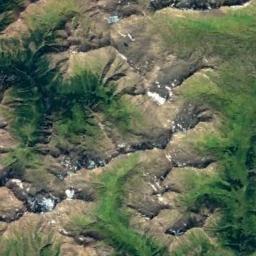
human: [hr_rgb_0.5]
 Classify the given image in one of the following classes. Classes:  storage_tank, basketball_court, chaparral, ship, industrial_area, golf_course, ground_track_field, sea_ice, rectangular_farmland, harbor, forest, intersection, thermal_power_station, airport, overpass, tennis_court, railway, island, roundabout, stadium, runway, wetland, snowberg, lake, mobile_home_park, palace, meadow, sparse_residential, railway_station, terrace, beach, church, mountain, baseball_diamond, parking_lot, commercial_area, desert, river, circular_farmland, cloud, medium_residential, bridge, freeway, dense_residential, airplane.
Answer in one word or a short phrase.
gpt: mountain